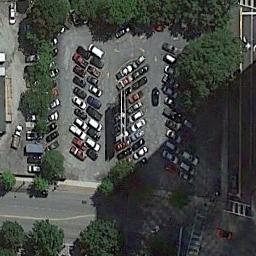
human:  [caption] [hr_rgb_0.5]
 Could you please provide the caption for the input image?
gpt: The parking lot has some yellow signs and two rows of coconut trees .

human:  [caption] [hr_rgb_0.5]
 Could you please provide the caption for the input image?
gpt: The parking lot has some cars arranged neatly in lines is surrounded by some trees .

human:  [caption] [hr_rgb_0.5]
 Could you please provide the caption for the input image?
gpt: There are many different colored cars in the parking lot .

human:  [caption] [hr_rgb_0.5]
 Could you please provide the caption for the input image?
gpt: The parking lot is next to some trees .

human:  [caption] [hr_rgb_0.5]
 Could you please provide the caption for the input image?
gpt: There are some green trees around the parking lot .